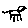
Label: cat